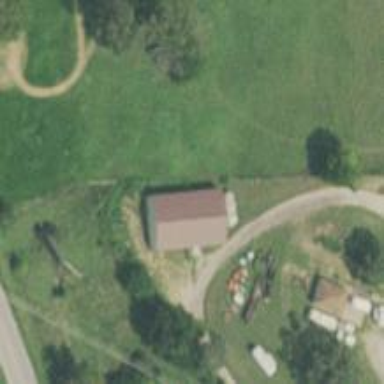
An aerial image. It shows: Driveway.